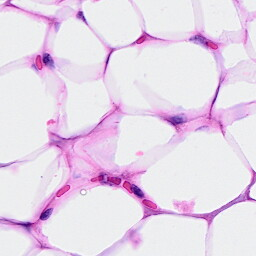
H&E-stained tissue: Breast